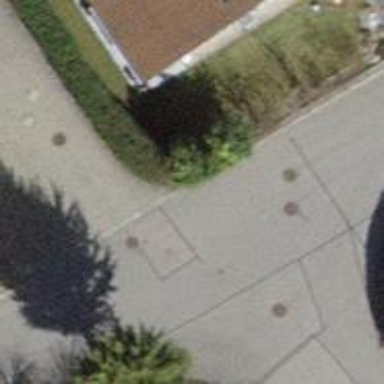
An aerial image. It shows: Asphalt road in residential area.